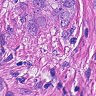
Metastatic tissue present: yes